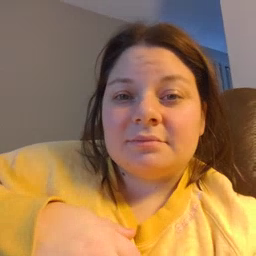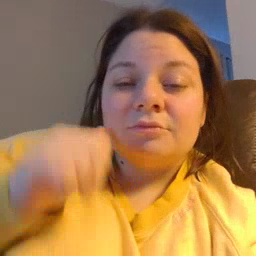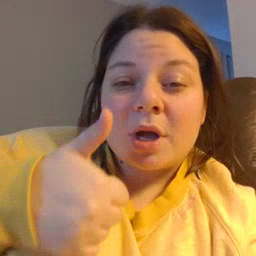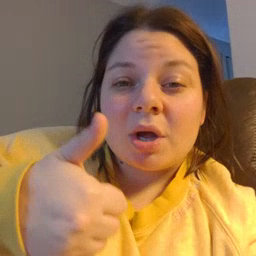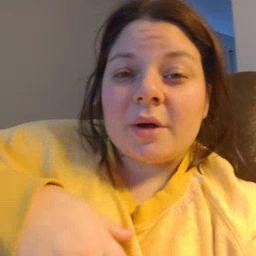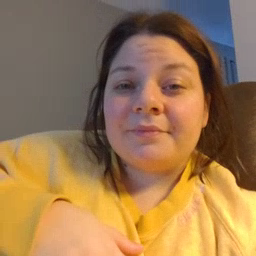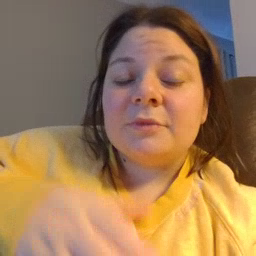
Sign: tomorrow